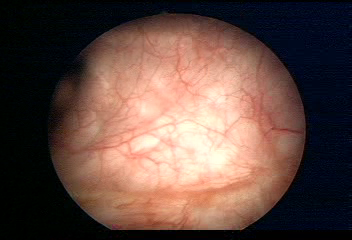
Modality: WLC
Class: Normal mucosa
Bladder cancer association: No